Field crop: tomato
Growth stage: 1
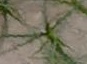
Species: cyperus